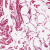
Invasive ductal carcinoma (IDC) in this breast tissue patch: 0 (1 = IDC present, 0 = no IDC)